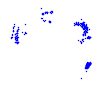
Particle: proton